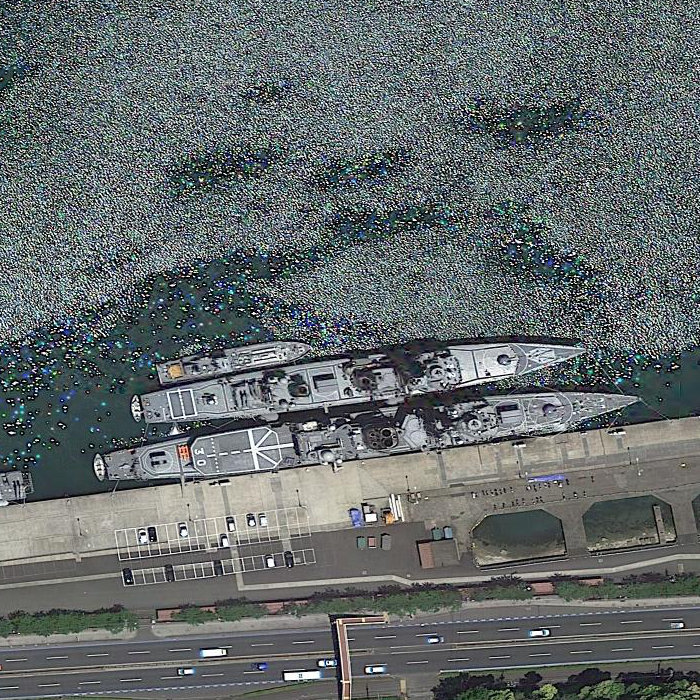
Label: cruiser